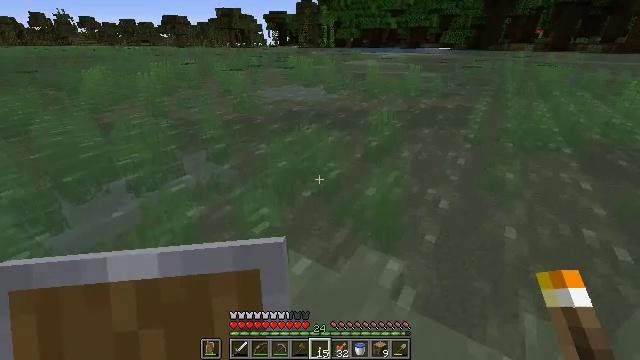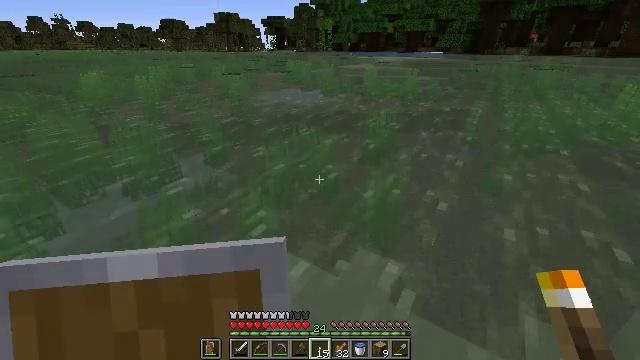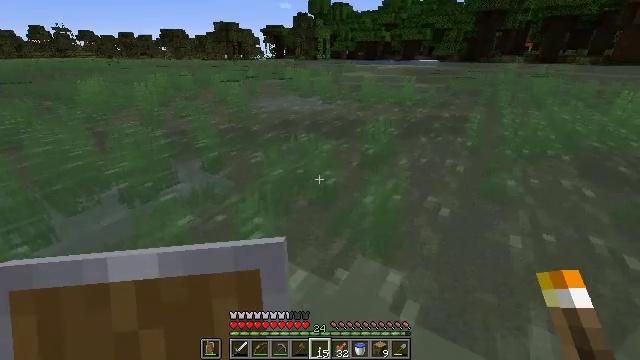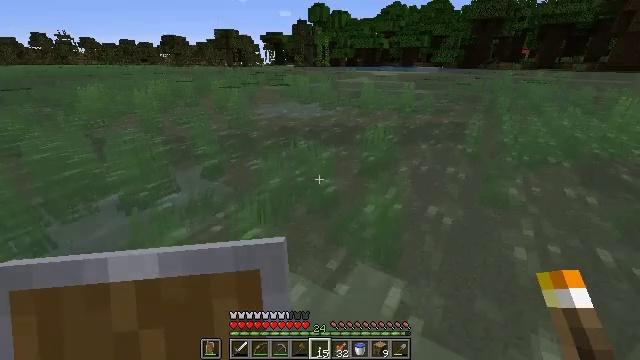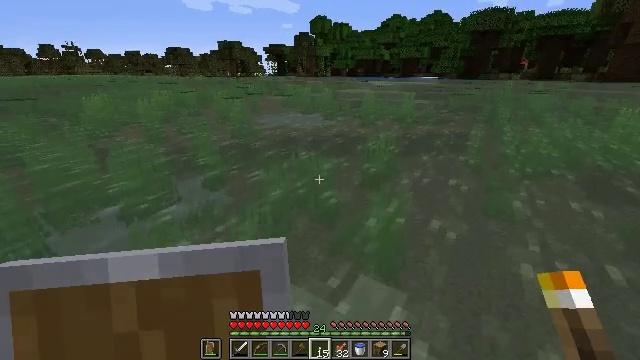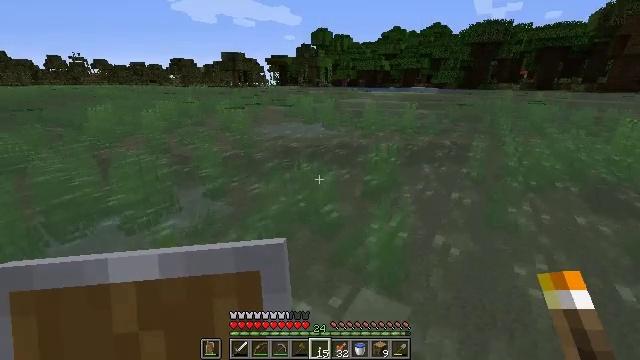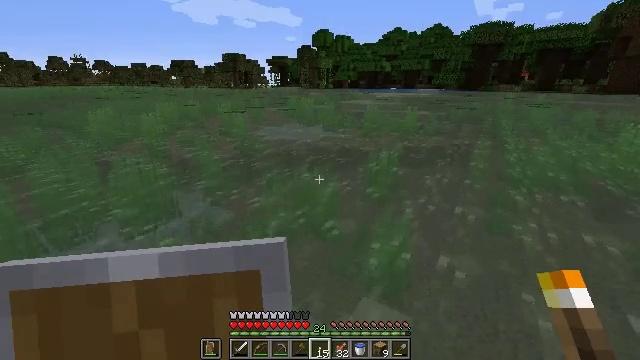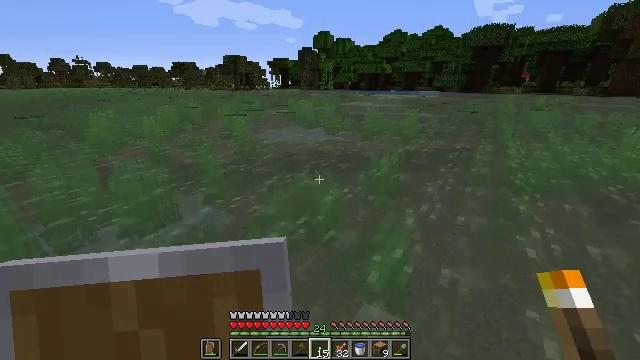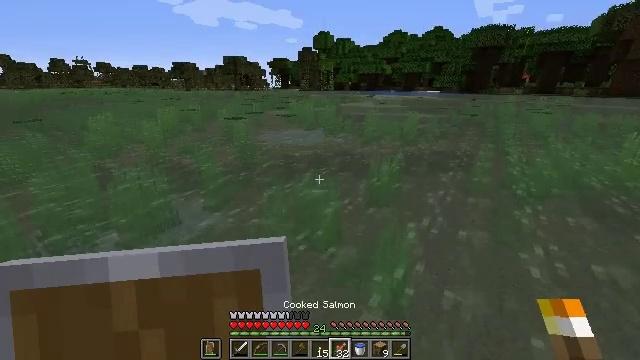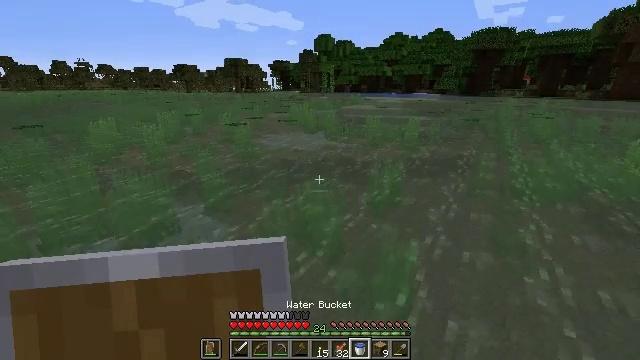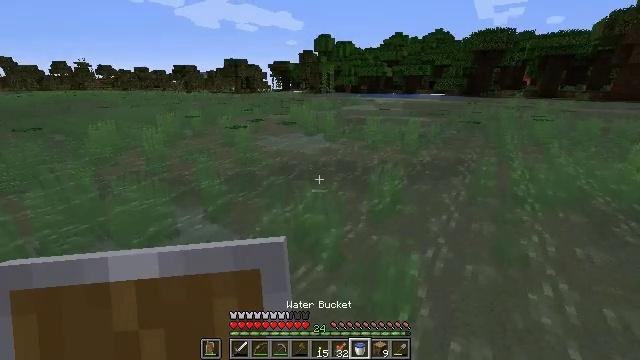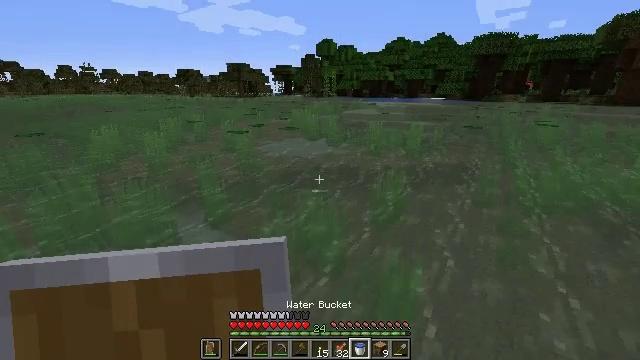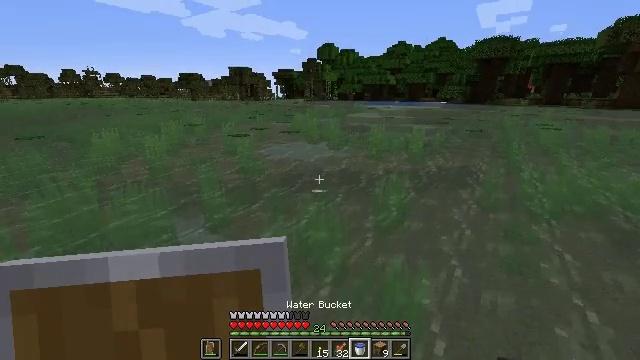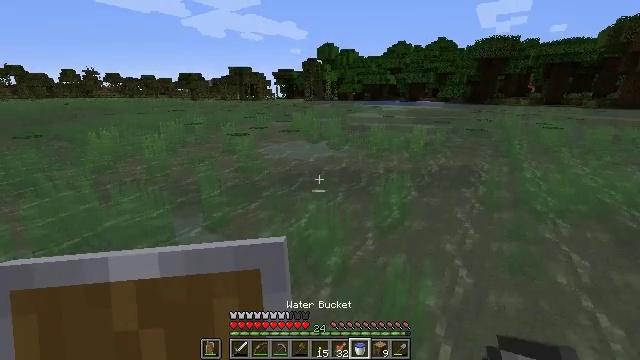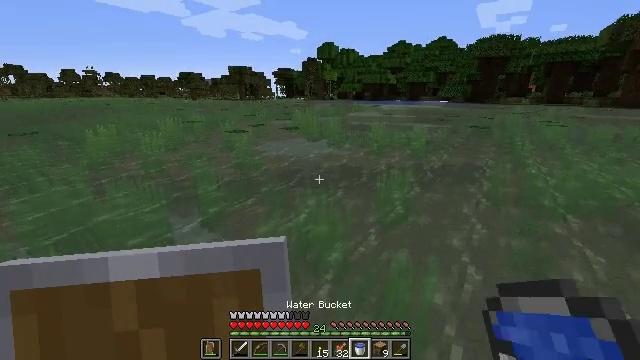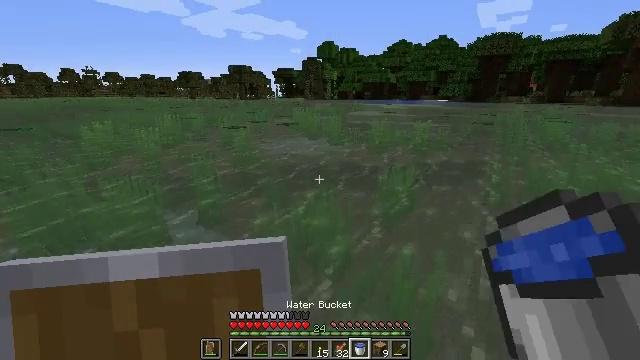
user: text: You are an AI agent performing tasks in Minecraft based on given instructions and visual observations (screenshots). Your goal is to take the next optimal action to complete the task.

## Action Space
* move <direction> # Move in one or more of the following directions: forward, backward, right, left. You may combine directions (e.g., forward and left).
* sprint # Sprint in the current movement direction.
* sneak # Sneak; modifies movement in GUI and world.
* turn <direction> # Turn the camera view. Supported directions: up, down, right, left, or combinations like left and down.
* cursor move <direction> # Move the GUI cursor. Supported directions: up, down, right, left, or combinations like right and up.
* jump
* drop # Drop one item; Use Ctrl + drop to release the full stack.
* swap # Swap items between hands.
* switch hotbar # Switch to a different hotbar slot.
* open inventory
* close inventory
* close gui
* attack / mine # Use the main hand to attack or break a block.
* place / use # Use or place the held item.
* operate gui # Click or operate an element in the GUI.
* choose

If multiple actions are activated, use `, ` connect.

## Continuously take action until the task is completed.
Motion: motion action
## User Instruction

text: Harvest seagrass from the waterbed.
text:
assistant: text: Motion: move forward
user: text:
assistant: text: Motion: move forward, turn up
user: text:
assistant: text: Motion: move forward, turn up, jump
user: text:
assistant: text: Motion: move forward, turn up, jump
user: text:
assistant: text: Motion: move forward, turn up, jump
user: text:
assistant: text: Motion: move forward, jump
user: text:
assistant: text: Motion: move forward, jump
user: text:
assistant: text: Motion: move forward, jump
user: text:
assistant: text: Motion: move forward, jump
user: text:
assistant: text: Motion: move forward, jump
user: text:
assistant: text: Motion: move forward, jump
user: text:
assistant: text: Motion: move forward, jump
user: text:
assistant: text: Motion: move forward, jump
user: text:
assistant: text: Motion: move forward, jump
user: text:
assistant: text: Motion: move forward, jump
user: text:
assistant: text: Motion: move forward, jump
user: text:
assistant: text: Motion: move forward, jump
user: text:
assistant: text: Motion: move forward
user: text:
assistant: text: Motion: move forward
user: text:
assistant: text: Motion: move forward, turn left and down
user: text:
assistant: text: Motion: move forward, turn left and down
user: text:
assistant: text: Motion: move forward, turn left and down
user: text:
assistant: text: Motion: move forward, jump
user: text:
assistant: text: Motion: move forward, jump
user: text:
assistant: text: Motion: move forward, jump
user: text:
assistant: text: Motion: move forward, jump
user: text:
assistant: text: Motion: move forward, jump
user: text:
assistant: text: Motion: move forward, jump
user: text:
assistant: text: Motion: move forward, jump
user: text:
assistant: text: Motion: move forward